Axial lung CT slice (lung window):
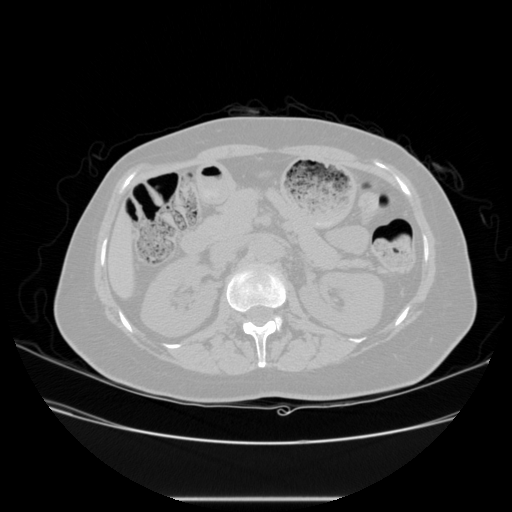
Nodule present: no